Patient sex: F
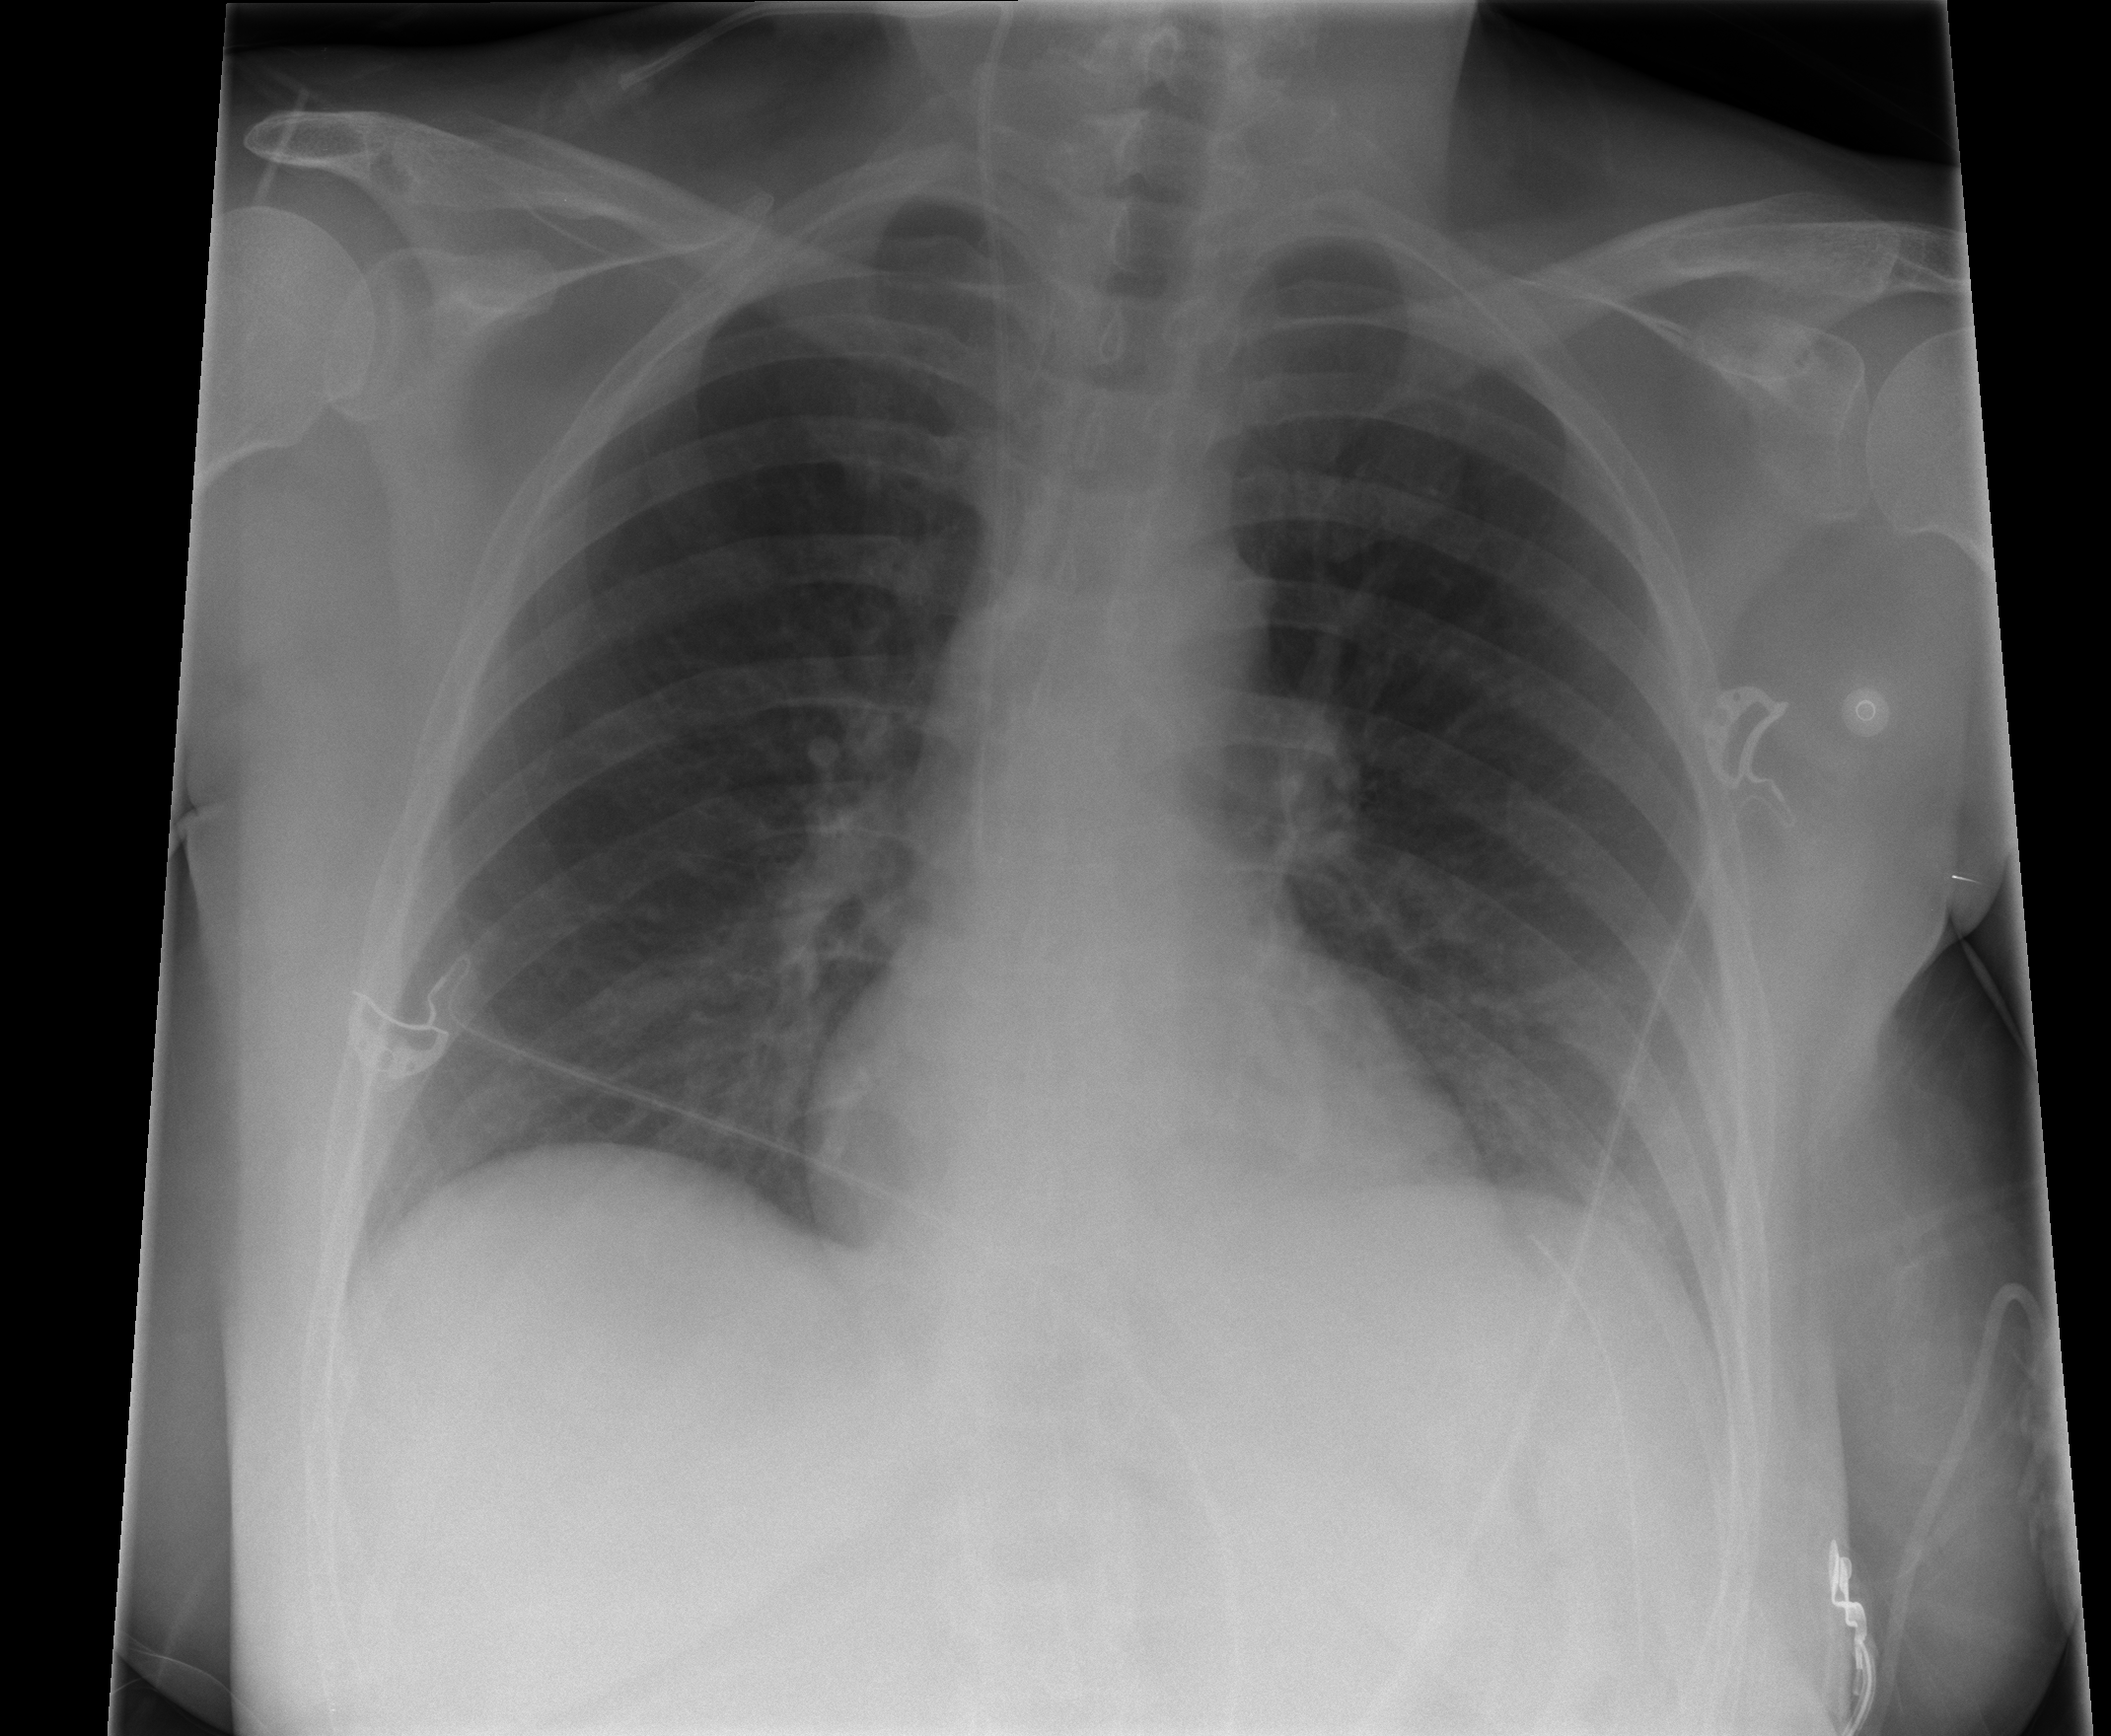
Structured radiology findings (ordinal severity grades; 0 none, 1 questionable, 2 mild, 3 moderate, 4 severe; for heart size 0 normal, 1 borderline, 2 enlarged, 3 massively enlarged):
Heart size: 0
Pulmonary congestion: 0
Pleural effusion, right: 0
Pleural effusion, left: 0
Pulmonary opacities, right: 0
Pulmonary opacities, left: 0
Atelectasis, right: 0
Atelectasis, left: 2